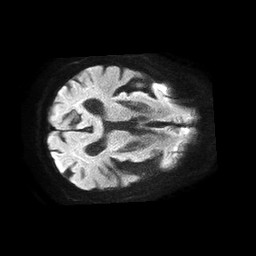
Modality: TRACE
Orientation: axial
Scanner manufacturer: philips
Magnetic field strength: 1.5 T
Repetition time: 4.6 s
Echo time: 0.09059 s